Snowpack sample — Loveland Pass, Silver Plume, Colorado, USA (1/12/25, 11:40 AM MST)
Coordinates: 39.66, -105.88
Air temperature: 7 °F
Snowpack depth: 140 cm
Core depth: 10 cm
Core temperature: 41 °F
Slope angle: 11°, slope face: 30°
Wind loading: high
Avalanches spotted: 2
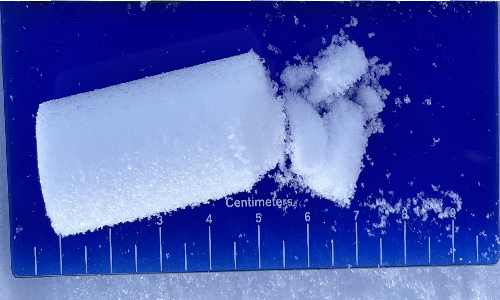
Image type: core
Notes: Pilot using slightly modified coring method that took too large segment for snow profile picturing, advised not to use in higher level models. Two avalanche on south face nearby, partially cloudy with light snow in the last 24 hours. Lots of wind loading on eastern features.